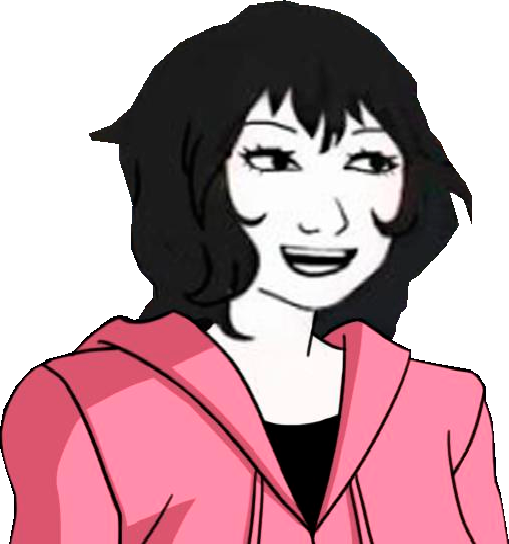
Label: 5_Doomer_Girl